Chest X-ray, AP view. Patient: 28 years old, sex F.
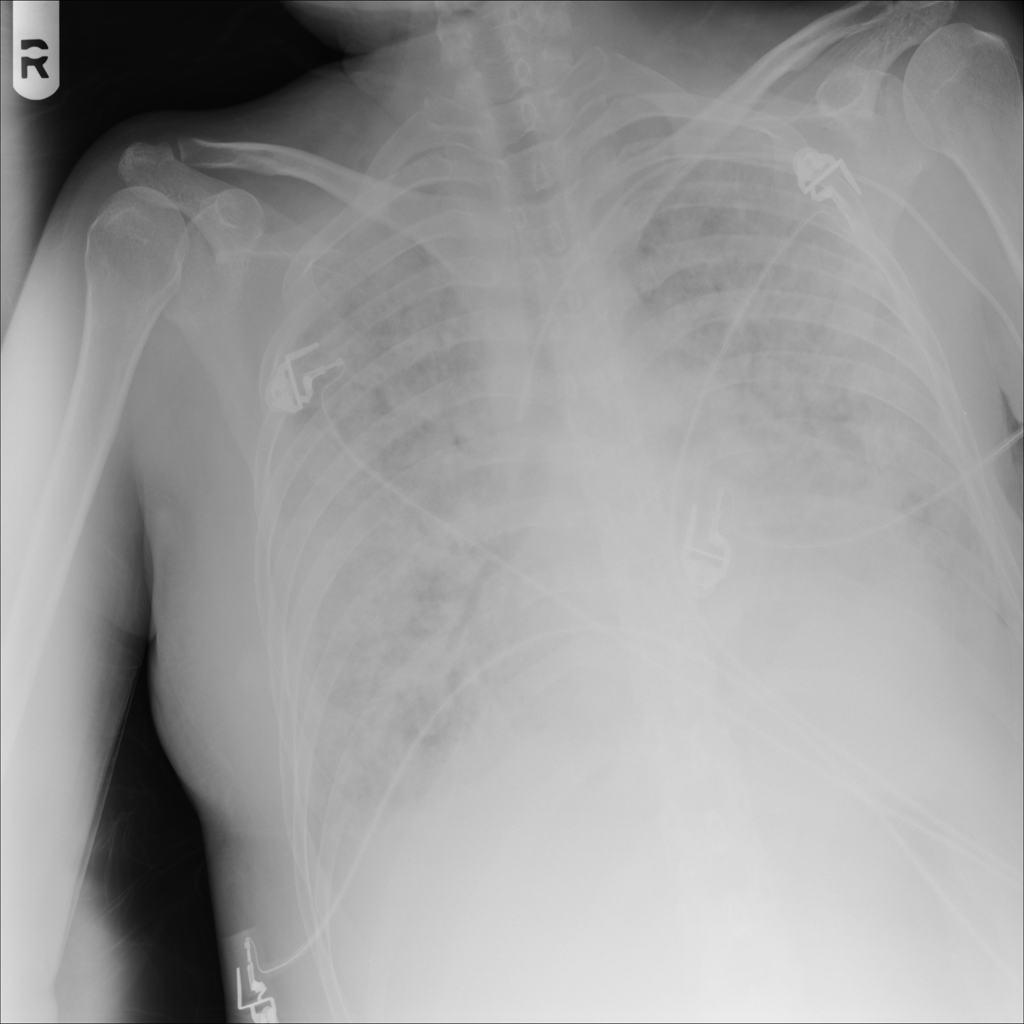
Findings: No Finding